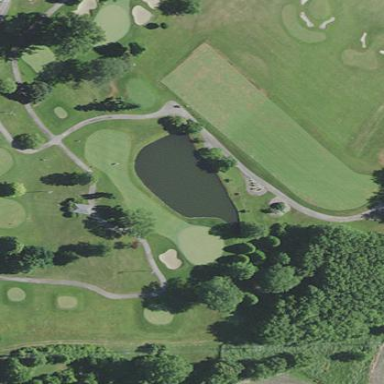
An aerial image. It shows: Scenic view of water hazard on golf course. The natural water feature adds beauty to the landscape.